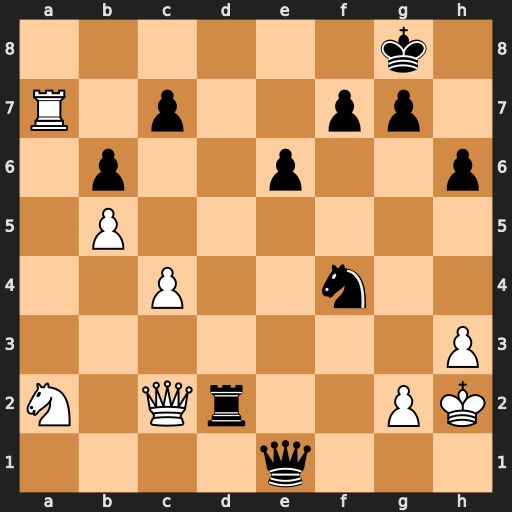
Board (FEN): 6k1/R1p2pp1/1p2p2p/1P6/2P2n2/7P/N1Qr2PK/4q3
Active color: w
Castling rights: -
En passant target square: -
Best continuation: Ra8+ Rd8 Rxd8#